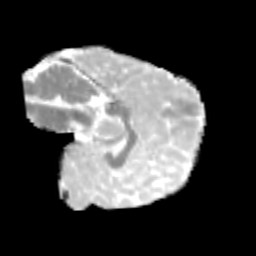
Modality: MD
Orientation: sagittal
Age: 11
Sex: male
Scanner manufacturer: siemens
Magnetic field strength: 3 T
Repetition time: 3.8 s
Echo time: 0.07 s